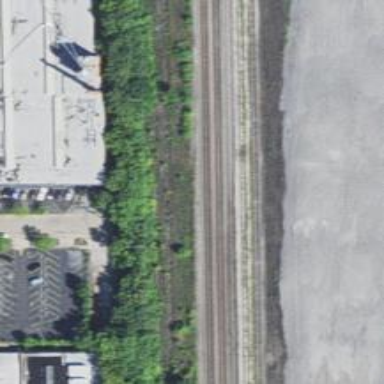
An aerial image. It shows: Disused railway siding.